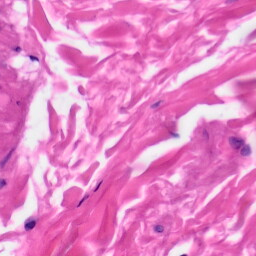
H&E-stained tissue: Skin